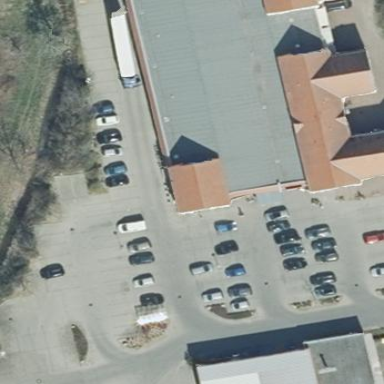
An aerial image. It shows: Retail area.